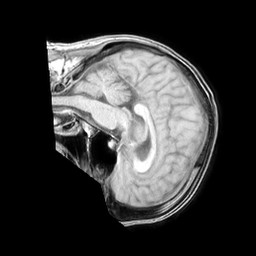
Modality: T1w
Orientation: sagittal
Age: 53
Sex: male
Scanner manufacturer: philips
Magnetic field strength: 1.5 T
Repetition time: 0.1849 s
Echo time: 0.001856 s